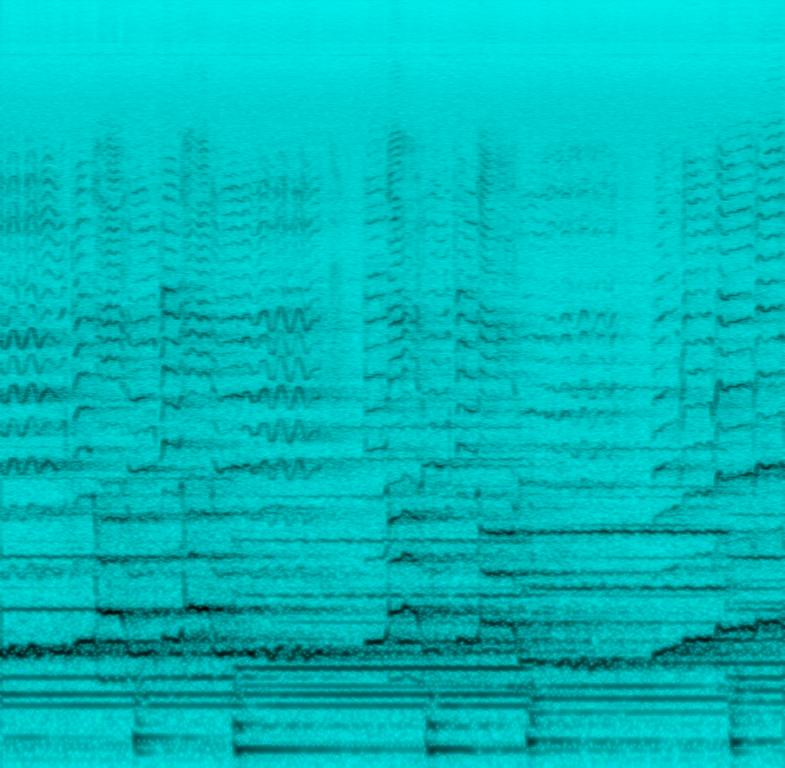
A female vocalist sings this lilting melody. The tempo is slow with the vocalist yodelling to the accompaniment of a violin symphony and  brass band . The cello and plucking of violin strings adds a dense bass layer and the subtle flutes and trumpets  harmony compliment the vocals. The effect is ethereal, celestial, enthralling, enigmatic, melodic and beautiful.